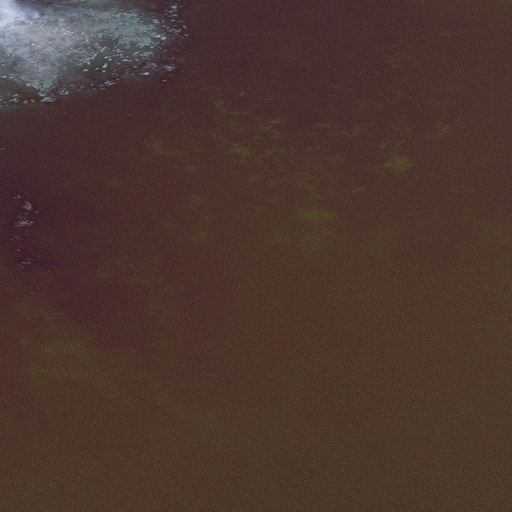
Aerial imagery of island in Alaska named Punuk Islands containing only unknown